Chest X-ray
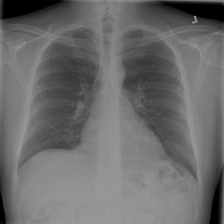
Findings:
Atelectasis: positive
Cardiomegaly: negative
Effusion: negative
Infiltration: negative
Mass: negative
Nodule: negative
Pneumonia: negative
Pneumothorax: negative
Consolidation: negative
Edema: negative
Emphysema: negative
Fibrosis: negative
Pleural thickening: negative
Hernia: negative